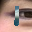
Label: 1